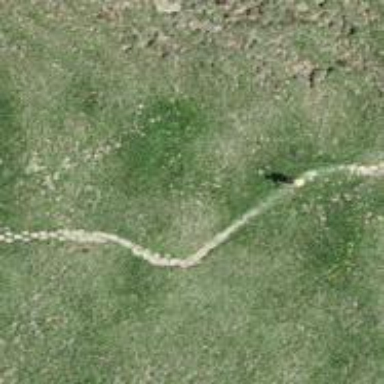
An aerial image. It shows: Path.